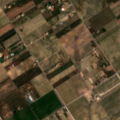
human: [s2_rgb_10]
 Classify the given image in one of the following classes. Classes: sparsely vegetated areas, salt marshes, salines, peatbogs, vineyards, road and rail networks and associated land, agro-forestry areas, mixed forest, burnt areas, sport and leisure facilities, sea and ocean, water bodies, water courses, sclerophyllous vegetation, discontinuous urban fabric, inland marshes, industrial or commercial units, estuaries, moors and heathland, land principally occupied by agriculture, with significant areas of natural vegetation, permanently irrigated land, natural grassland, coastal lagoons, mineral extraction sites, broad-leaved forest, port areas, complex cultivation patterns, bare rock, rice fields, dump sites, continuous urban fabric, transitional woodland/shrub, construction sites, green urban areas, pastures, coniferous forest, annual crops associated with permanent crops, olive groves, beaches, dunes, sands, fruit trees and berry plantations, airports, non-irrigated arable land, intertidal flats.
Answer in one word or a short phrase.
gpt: continuous urban fabric